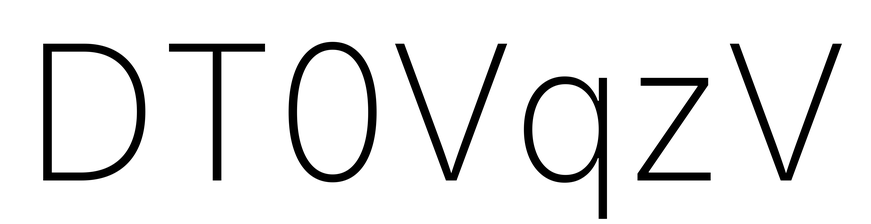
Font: Inter_ExtraLight